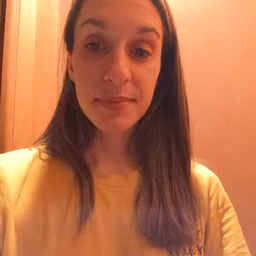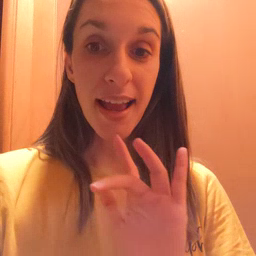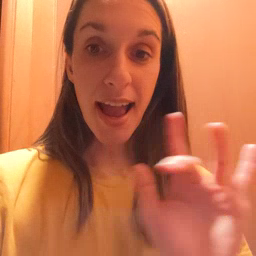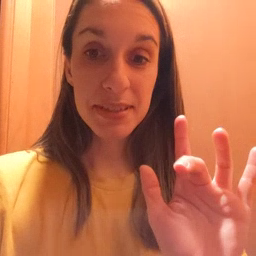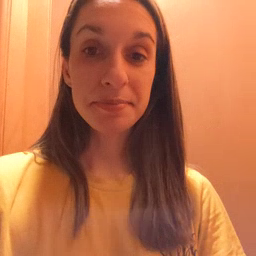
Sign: empty